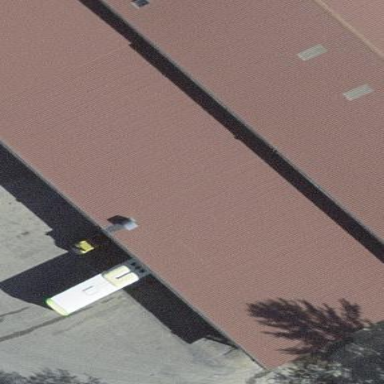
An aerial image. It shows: Commercial building.